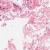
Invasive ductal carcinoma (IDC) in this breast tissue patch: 0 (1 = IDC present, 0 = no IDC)